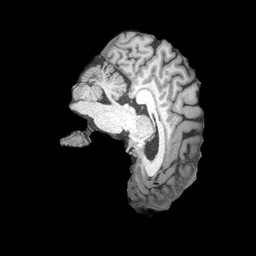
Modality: T1w
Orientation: sagittal
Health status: healthy